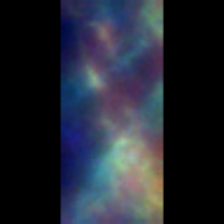
Taxon: Unknown_full_image
Group: Unknown